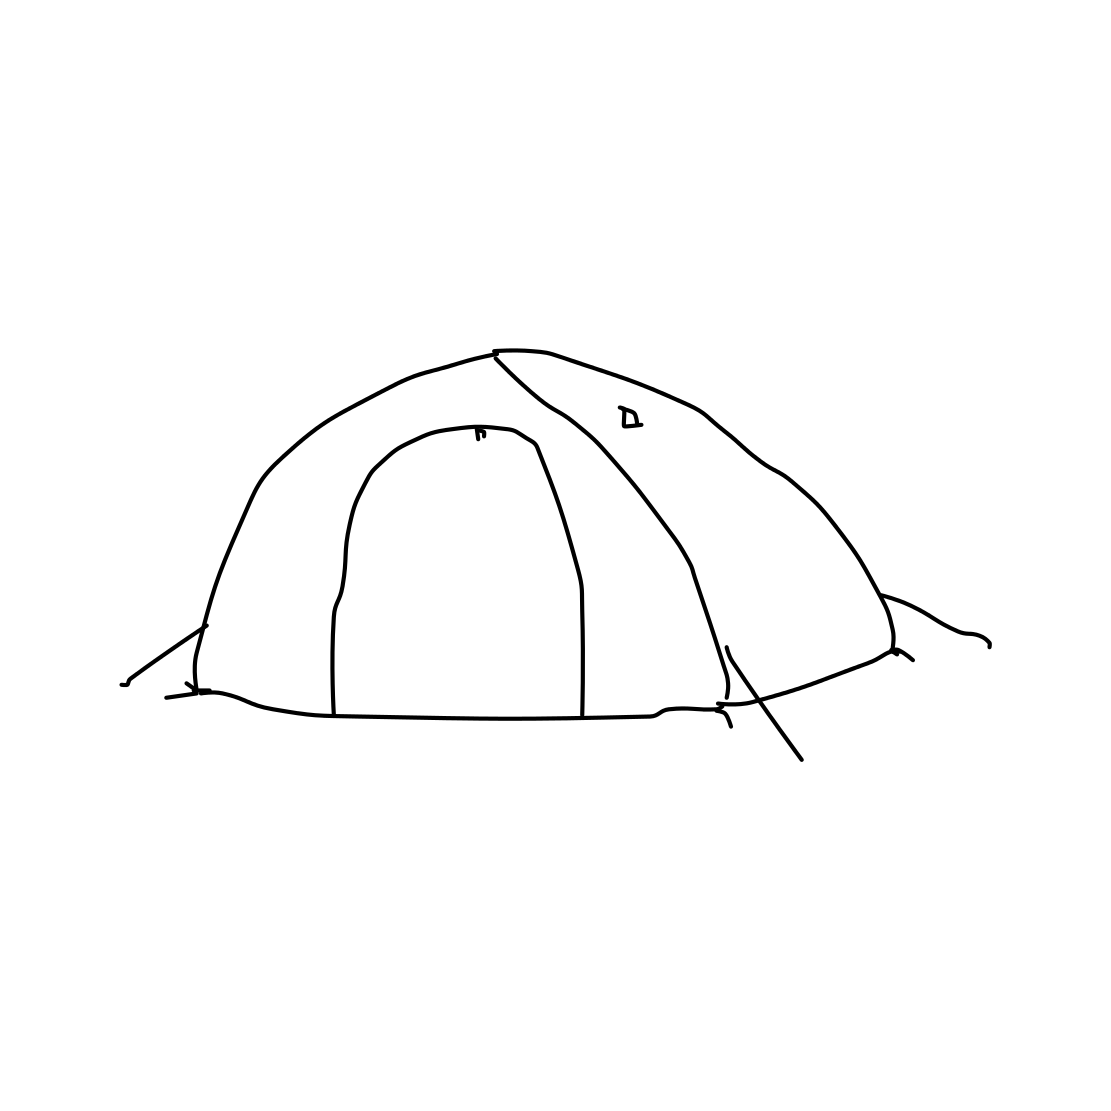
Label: tent